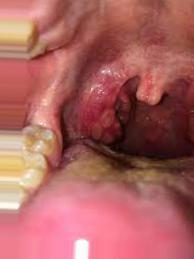
Condition: Mouth Ulcer